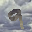
Label: 9